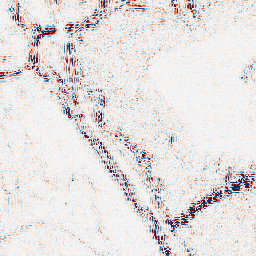
Category: wavelet
Decomposition family: wavelet_reverse_biorthogonal
Decomposition parameters: wavelet: rbio4.4
level: 2
Upsampling method: area
Upsampling parameters: scale: 4
Upsampling scale: 4